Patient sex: M
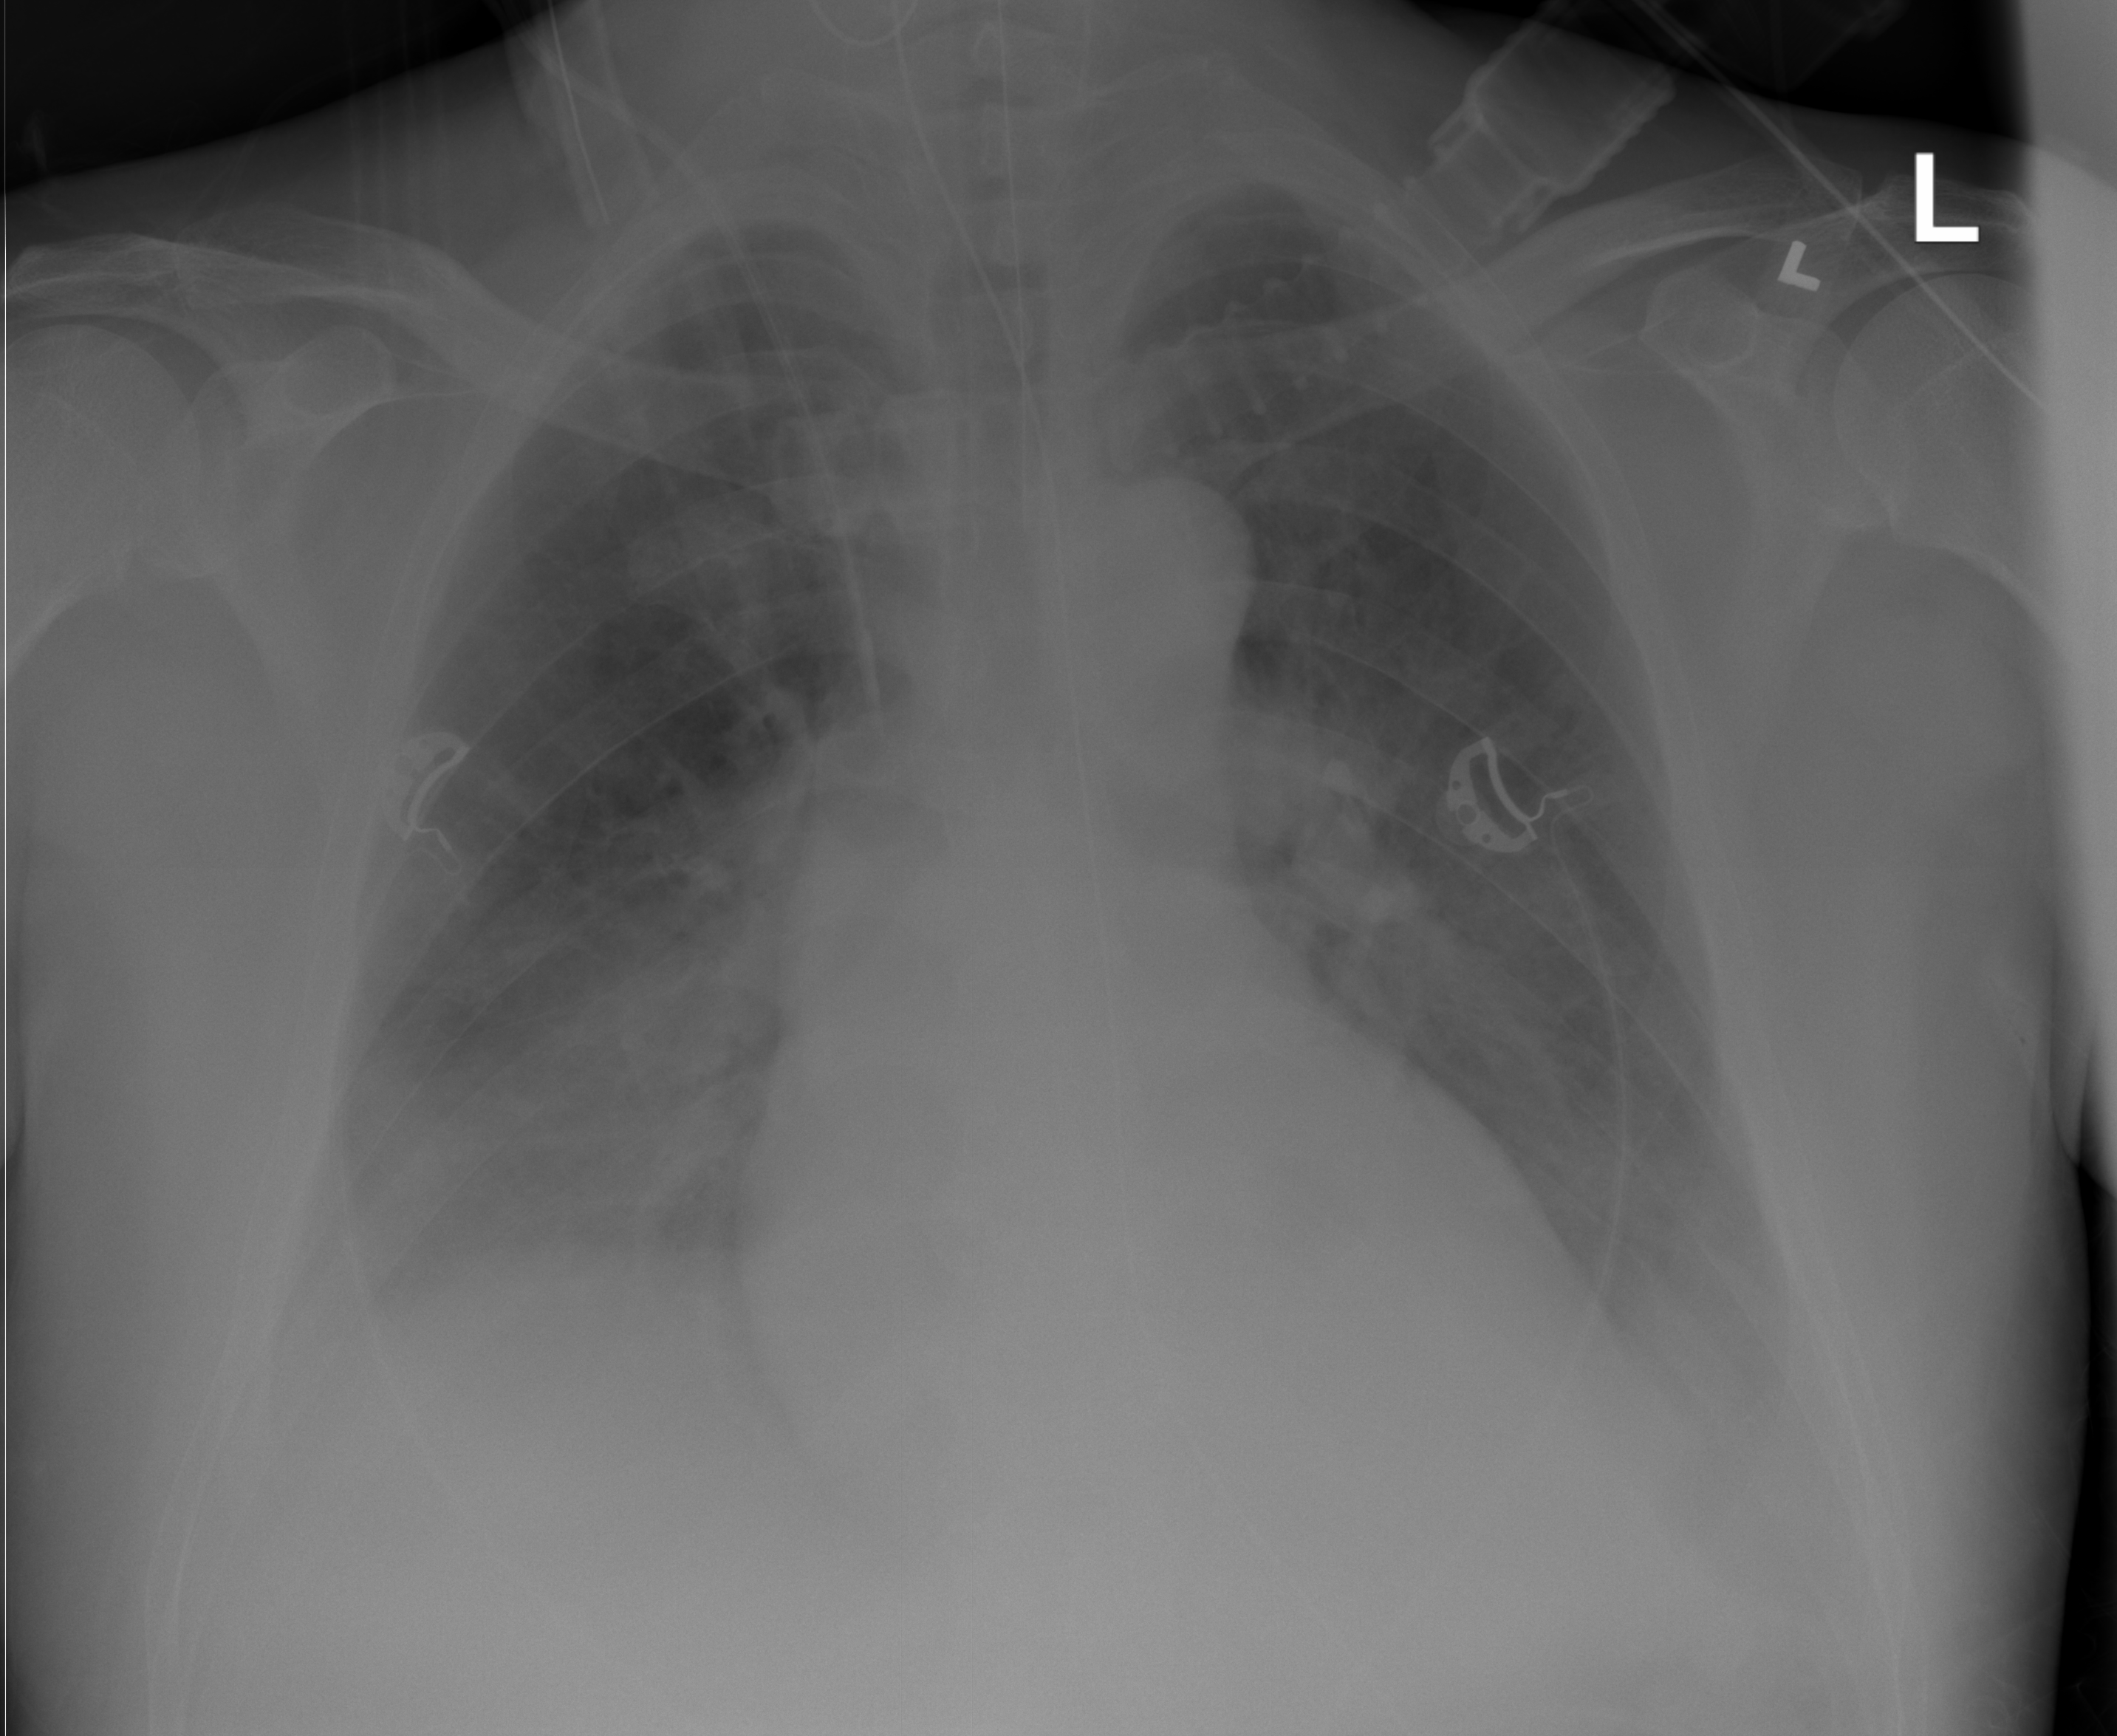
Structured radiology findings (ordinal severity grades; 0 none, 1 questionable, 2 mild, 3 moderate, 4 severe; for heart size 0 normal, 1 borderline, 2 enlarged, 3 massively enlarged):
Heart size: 1
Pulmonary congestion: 0
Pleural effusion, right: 2
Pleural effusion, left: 2
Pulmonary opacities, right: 0
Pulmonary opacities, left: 0
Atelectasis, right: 2
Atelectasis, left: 2